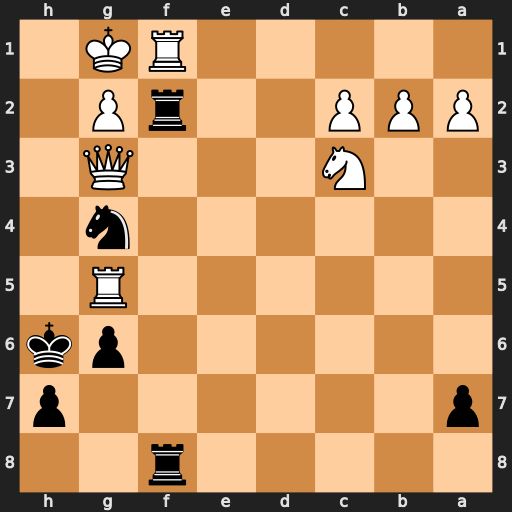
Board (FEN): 5r2/p6p/6pk/6R1/6n1/2N3Q1/PPP2rP1/5RK1
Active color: b
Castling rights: -
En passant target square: -
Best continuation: Rxf1#